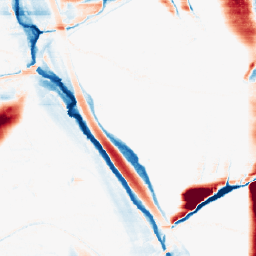
Category: morphological
Decomposition family: morphological_rect
Decomposition parameters: operation: average
width: 50
height: 5
Upsampling method: area
Upsampling parameters: scale: 2
Upsampling scale: 2